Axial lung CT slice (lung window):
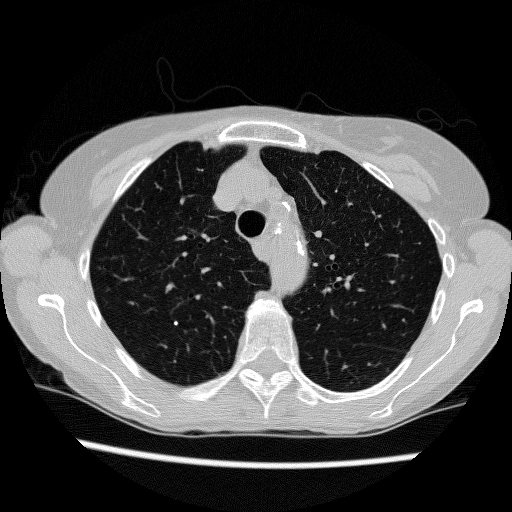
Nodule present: no